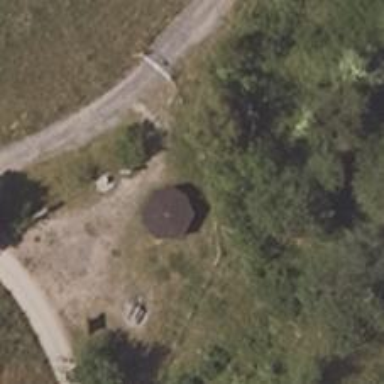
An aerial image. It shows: Shelter.